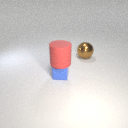
large brown metal sphere behind small blue rubber cube